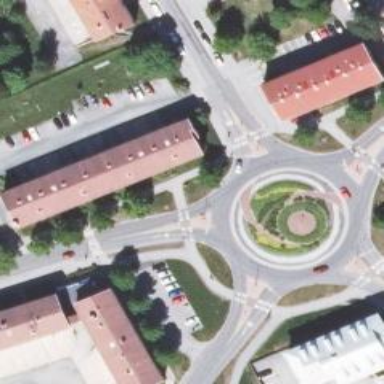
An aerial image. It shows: Tertiary road with asphalt surface leading to roundabout.